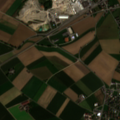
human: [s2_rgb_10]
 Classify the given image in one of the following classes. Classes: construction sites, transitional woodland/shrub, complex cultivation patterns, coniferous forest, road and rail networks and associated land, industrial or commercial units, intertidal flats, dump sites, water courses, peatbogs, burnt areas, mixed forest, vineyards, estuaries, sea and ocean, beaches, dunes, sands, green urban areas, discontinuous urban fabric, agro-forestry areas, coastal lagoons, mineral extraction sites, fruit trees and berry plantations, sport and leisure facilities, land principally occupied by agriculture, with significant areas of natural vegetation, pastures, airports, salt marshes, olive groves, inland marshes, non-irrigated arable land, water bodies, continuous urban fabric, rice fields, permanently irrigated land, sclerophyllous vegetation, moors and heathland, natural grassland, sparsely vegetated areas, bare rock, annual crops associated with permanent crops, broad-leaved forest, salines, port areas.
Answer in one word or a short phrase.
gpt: discontinuous urban fabric, industrial or commercial units, non-irrigated arable land